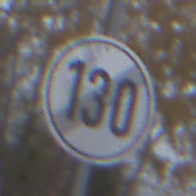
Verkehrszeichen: EndeGeschwindigkeit130
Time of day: MorningAfternoon
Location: Outdoor (Nature)
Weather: Overcast
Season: NotSpecified
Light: Natural